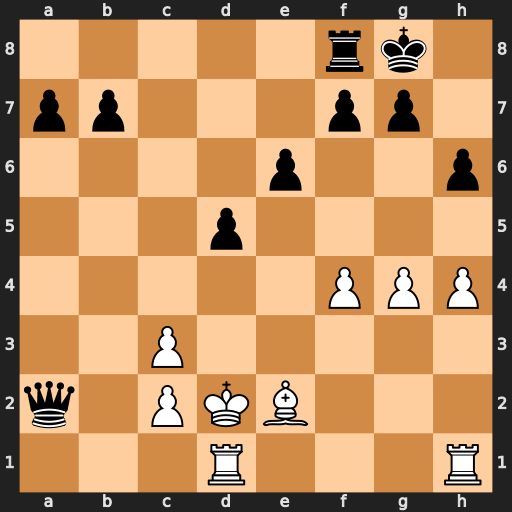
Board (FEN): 5rk1/pp3pp1/4p2p/3p4/5PPP/2P5/q1PKB3/3R3R
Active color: w
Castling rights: -
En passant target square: -
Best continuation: Ra1 Qb2 Rhb1 Qxb1 Rxb1